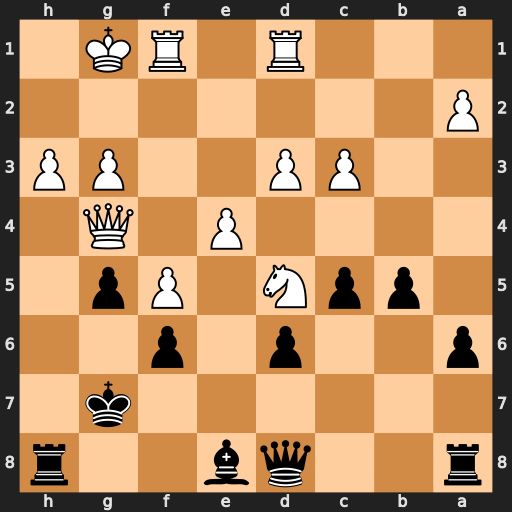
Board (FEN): r2qb2r/6k1/p2p1p2/1ppN1Pp1/4P1Q1/2PP2PP/P7/3R1RK1
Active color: b
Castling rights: -
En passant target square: -
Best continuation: Bh5 Qxh5 Rxh5